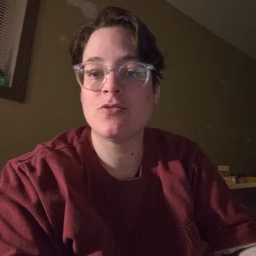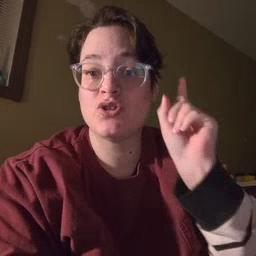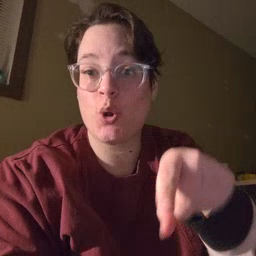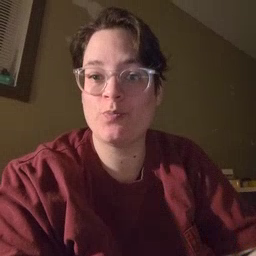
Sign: go